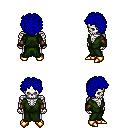
a pixel art fantasy rpg character, male body template, skeleton, green robe, white pants, blue curly afro hairstyle, leather bracers, gold boots, four views (front, back, left, right), 2x2 character sprite sheet, small pixel art, hard edges, no anti-aliasing